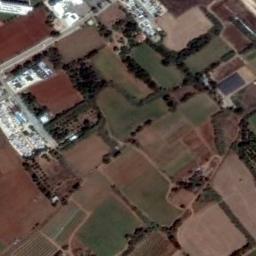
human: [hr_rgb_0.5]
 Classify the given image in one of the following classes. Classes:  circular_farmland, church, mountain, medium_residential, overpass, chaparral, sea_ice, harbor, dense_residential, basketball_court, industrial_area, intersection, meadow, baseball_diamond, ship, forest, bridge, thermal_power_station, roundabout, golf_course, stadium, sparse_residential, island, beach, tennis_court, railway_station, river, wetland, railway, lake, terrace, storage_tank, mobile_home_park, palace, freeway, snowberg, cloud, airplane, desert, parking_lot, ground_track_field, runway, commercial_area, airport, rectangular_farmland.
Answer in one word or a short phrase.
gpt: rectangular_farmland